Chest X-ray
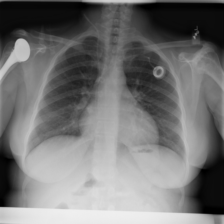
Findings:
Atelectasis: negative
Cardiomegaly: negative
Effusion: negative
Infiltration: negative
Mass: negative
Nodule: negative
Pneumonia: negative
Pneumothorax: negative
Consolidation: negative
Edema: negative
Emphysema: negative
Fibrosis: negative
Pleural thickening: negative
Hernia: negative